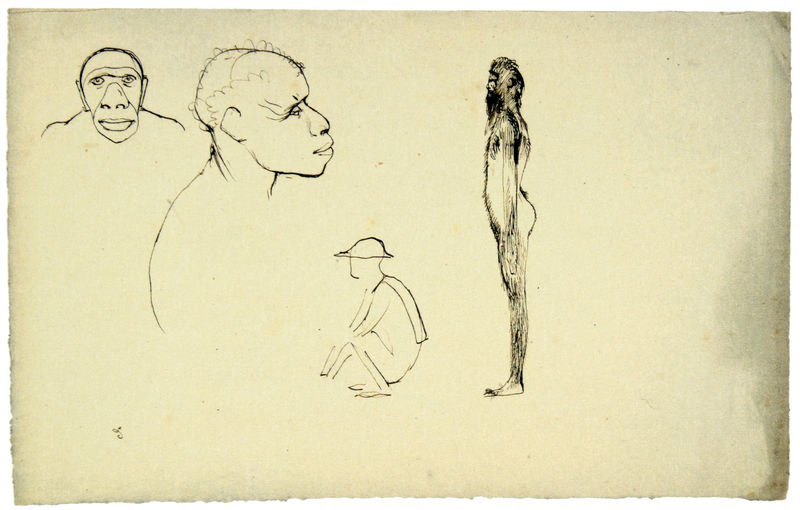
Titel: Urmenschen-Studie
Künstler: Gabriel von Max
Standort: München
Institution: Städtische Galerie im Lenbachhaus
Schlagwörter: haut, kopf, körper, mann, nackter, weiß, gelb, menschen, sitzen, frisur, haar, hut, köpfe, mund, nase, profil, rücken, skizze, zeichnung, tier, bart, gesichter, anatomie, arme, augen, falten, gesicht, mensch, pelz, schädel, stehen, vollbart, hals, portrait, porträt, signatur, haare, sitzend, stehend, frontal, kinn, lippen, ohren, schulter, affe, fell, füße, gesäß, hintern, papier, hocke, sitz, haltung, position, studie, creme, grafik, graphik, einfach, falte, aufrecht, striche, vier, tusche, linie, hocken, schlicht, schwarzweiß, haarig, reduziert, tinte, unvollendet, forscher, weißw, rucksack, skizzen, details, körperhaltung, affen, federzeichnung, proportion, skizzenhaft, hockend, biologie, evolution, menschenaffe, behaart, negroid, neandertaler, homo, animalisch, orofil, gekräuselt, muna, hockender, human, affenmensch, seitansicht, mensch affe, aufrecht haltung